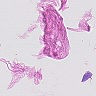
Metastatic tissue present: no